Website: lowes
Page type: order-tracking
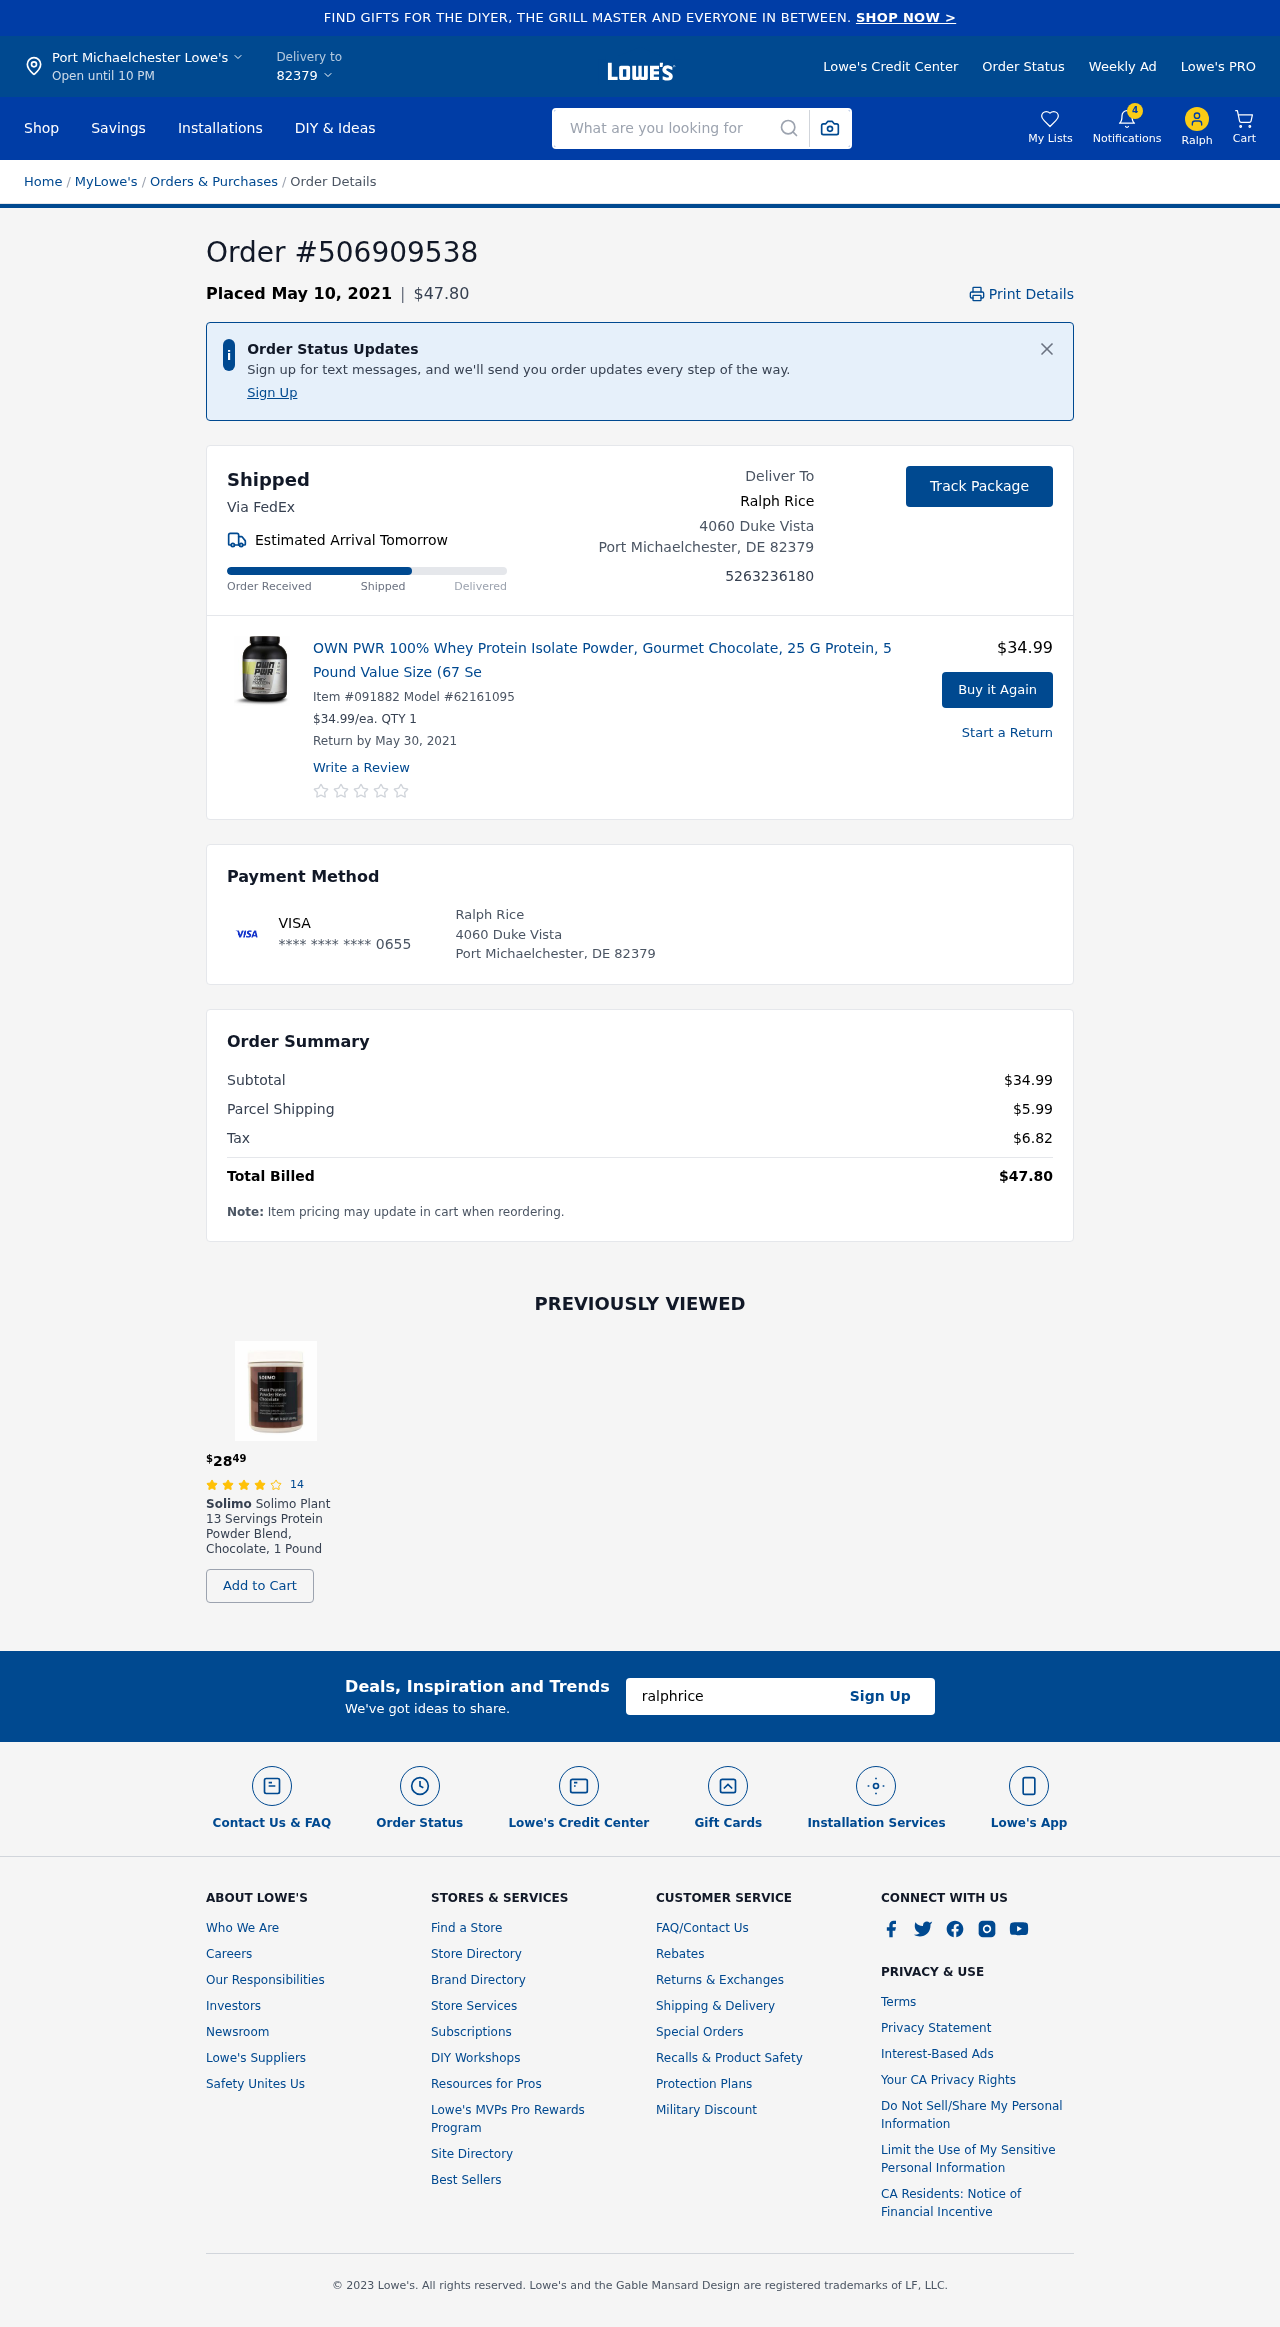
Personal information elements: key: PII_CARD_LAST4
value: **** **** **** 0655
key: PII_CARD_TYPE
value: VISA
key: PII_CITY
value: Port Michaelchester Lowe's
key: PII_CITY_STATE_ZIP
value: Port Michaelchester, DE 82379
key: PII_EMAIL
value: ralphrice@hotmail.com
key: PII_FIRSTNAME
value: Ralph
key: PII_FULLNAME
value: Ralph Rice
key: PII_PHONE
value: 5263236180
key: PII_POSTCODE
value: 82379
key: PII_STREET
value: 4060 Duke Vista
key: PII_FULLNAME2
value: Ralph Rice
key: PII_STREET2
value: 4060 Duke Vista
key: PII_CITY_STATE_ZIP2
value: Port Michaelchester, DE 82379
Product elements: key: PRODUCT1_NAME
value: OWN PWR 100% Whey Protein Isolate Powder, Gourmet Chocolate, 25 G Protein, 5 Pound Value Size (67 Se
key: PRODUCT1_PRICE
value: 34.99
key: PRODUCT1_QUANTITY
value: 1
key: PRODUCT2_BRAND
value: Solimo
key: PRODUCT2_NAME
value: Solimo Plant 13 Servings Protein Powder Blend, Chocolate, 1 Pound
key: PRODUCT2_NUM_RATINGS
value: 14
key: PRODUCT2_PRICE
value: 28.49
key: PRODUCT2_RATING
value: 4
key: PRODUCT1_ITEM
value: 091882
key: PRODUCT1_MODEL
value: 62161095
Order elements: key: ORDER_ID
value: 506909538
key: ORDER_DATE
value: Placed May 10, 2021
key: ORDER_TOTAL
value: $47.80
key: ORDER_DELIVERY_DATE
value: Estimated Arrival Tomorrow
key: ORDER_RETURN_BY_DATE
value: Return by May 30, 2021
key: ORDER_SUBTOTAL
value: $34.99
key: ORDER_SHIPPING_COST
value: $5.99
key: ORDER_TAX
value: $6.82
Search elements: key: HEADER_SEARCH
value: What are you looking for
Other elements: key: NOTIFICATION_COUNT
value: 4